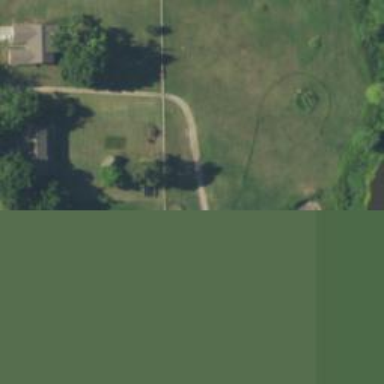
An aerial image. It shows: Path designed for golf carts.